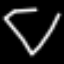
Label: diamond